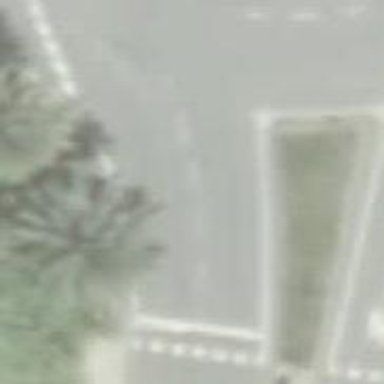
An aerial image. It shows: Road with traffic signals.